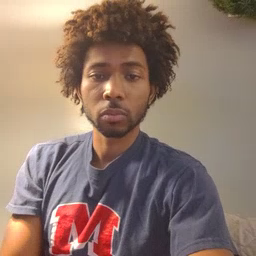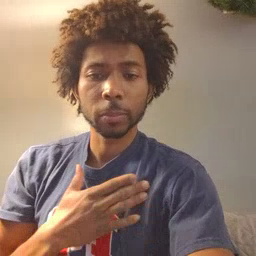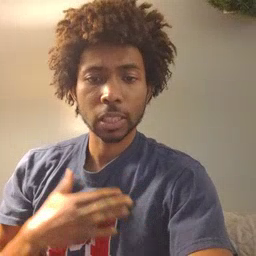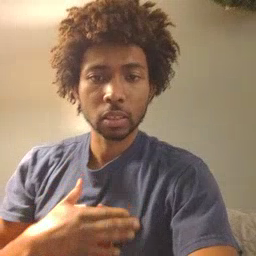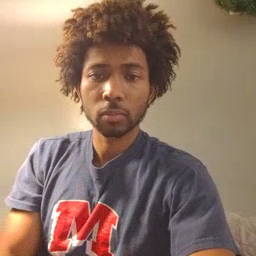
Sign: please